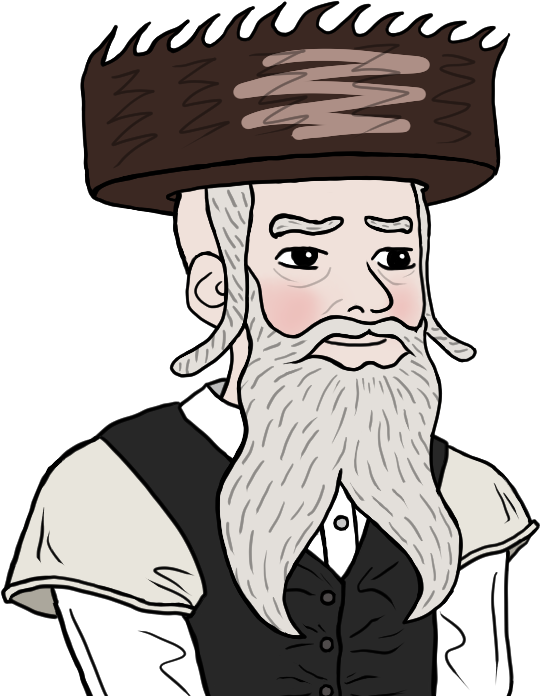
Label: 5_Trad_Boywife